Question: I'm looking to find the exact-matches columns that have the same answers to a set of the same questions. Their answers may vary, and I want to find the ones where two people answered the same, and I want to get their unique response ID.
'''
SELECT
response
FROM
responses_questions
WHERE (
SELECT
answer
FROM
responses_questions
WHERE
response = '$my_response_id'
GROUP BY
question
ORDER BY
question
ASC
) = (
SELECT
answer
FROM
responses_questions
GROUP BY
question
ORDER BY
question
ASC
)
'''
I'm completely aware that the query above will work.
The primary problem is that I need to compare the "criteria query" (consists of several rows) to the rest of the database to return the response ID for the matching groups of columns. Basically, for each question, I need all of their answers to be the same as the "example" query that we are comparing to. "Comparing two subqueries".
I can easily visualize the data I need to get; Nonetheless, SQL doesn't take into account what us humans "visualize"...
If I need to provide more information, please let me know in the comments below.
EDIT: Screenshot/More Data
Here is a screenshot of some example data:

The highlighted data is what we are SELECTING in the "first" part of my query above. I need to find all of the data that MATCHES.
My expected output should be the following numbers from the 'response' column: '5' and '7'. But not '6'.
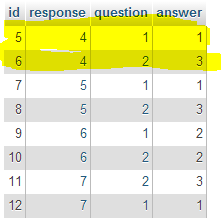
Answer: I realized on my first answer attempt, I misread your question. I think you are trying to find which people got 100%, right? Let me know if I'm wrong.
'''
SELECT b.response
FROM responses_questions b
LEFT JOIN responses_questions a
ON a.question = b.question
AND a.answer = b.answer
AND a.response = '$my_response_id'
AND a.response != b.response
GROUP BY b.response
HAVING COUNT(DISTINCT a.question) = COUNT(DISTINCT b.question)
'''
This works by grouping by each person to get the set of each person's questions and answers. We join to a version of the table that only has the "example" response id you were speaking of, and we join such that the questions and the answers both match. We use a left join so that any non-matching entries will have a NULL on the 'a' table. Finally, we count the number of entries in each table. NULL entries don't add to the count, so if there are any non-matching rows, the count of the 'a' table will be less than the count of the 'b' table.
''$my_response_id'' -- Yay!
I added a check to make sure it would not also return the "example" id of 4. It should work fine. I did a sqlfiddle and got 5 and 7 just like you requested.